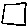
Label: square